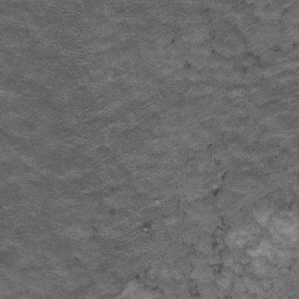
Label: frost